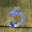
Label: 5